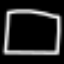
Label: square